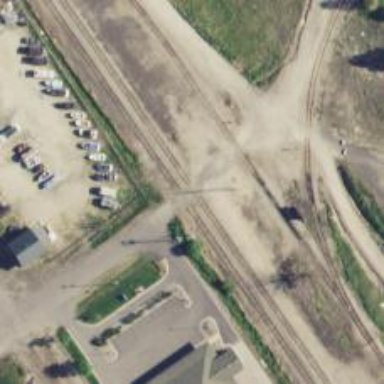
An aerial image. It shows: Level crossing along the railway.